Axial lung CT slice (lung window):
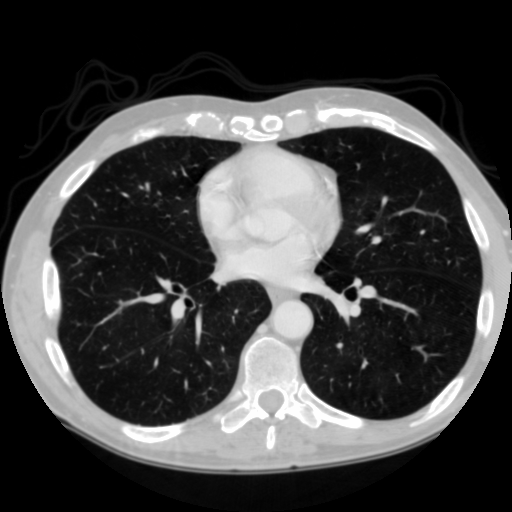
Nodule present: no